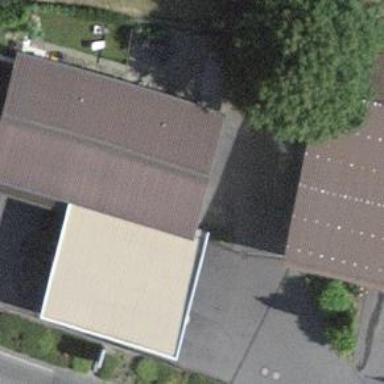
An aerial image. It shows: Car wash facility.